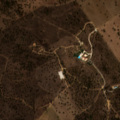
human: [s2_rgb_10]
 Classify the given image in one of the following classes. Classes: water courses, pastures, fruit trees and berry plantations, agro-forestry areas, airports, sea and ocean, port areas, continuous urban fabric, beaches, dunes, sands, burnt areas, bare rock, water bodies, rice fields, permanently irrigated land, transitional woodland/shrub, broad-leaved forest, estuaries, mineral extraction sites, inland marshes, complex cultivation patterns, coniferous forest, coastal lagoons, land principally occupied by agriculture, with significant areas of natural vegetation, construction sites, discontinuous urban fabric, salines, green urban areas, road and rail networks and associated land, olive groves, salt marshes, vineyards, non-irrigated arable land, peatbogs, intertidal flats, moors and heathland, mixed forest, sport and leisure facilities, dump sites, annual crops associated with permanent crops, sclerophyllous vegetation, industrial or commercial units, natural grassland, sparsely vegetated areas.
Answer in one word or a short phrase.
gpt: non-irrigated arable land, pastures, agro-forestry areas, transitional woodland/shrub